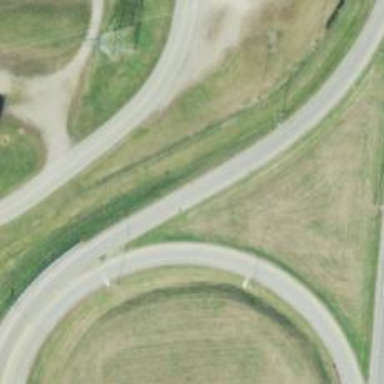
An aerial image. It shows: Trunk link highway.